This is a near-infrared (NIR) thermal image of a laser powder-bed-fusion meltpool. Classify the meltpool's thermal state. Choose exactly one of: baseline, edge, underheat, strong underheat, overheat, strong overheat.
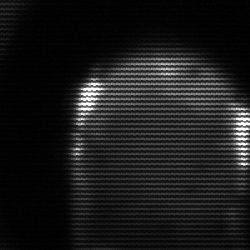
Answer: edge